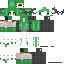
A female human skin with green skin, wearing brown long hair dressed in a green hoodie and black pants, featuring a closed mouth.